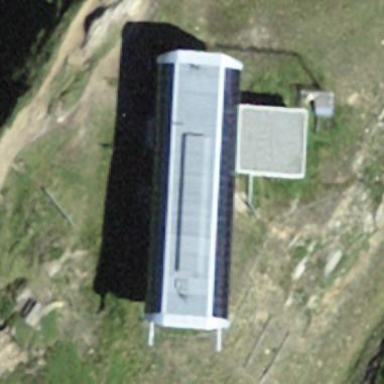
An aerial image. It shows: Transportation building.